Question: i am using JQGRID version 3.8.2 in my MVC Project. my problem is jqgrid header and data column not align well image is attached below.

Code of jqgrid is given below.
.cshtml code
'''
<div class="list-grid-section">
<table id="grid" cellpadding="0" cellspacing="0"> </table>
<div id="pager" style="text-align: center;"></div>
</div>
'''
Code of Java script file is given below.
'''
$(function () {
orgId = document.getElementById('Organization').value;
$("#grid").jqGrid({
// Ajax related configurations
url: jqDataUrl,
datatype: "json",
mtype: "GET",
postData: { orgId: orgId},
colNames: ['OID', 'Year Code','Year Desc','From Date','To Date','Organization',''],
colModel: [ { name: 'Oid', index: 'Oid', sortable: false,hidden:true,
editable: true, editoptions: { dataInit: ShowHint }, align:'center',
description: 'OID'
},
{ name: 'YearCode', index: 'YearCode', sortable: true,align:'right',
editable: true, editoptions: { dataInit: ShowHint },
description: 'Year Code', searchoptions: { sopt: ['bw'] }
},
{ name: 'FinYearDesc', index: 'FinYearDesc', sortable: true,
hidden:false, editable: true, editoptions: { dataInit: ShowHint },
description: 'Fin Year Desc', searchoptions: { sopt: ['bw'] }
},
{ name: 'FromDate', index: 'FromDate', sortable: true,
hidden:false, editable: true, editoptions: { dataInit: ShowHint },
description: 'From Date', searchoptions: { sopt: ['eq'] }
},
{ name: 'ToDate', index: 'ToDate', sortable: true,
hidden:false, editable: true, editoptions: { dataInit: ShowHint },
description: 'To Date', searchoptions: { sopt: ['eq'] }
},
{ name: 'Organization', index: 'Organization', sortable: false,
hidden:true, editable: true, editoptions: { dataInit: ShowHint },
description: 'Organization'
},
{ name: 'EditDelete', editable: false, description: '', align:'left' ,editoptions: { dataInit: ShowHint} ,sortable:false }
],
gridComplete: function () {
$("#grid thead tr").children('th').first().css("width","24px");
$("#grid tbody tr").children('td').first().css("width","24px");
$("#grid tbody tr").children('td').eq(1).css("width","26px");
var ids = $("#grid").jqGrid('getDataIDs');
for (var i = 0; i < ids.length; i++) {
var be = '<input type="image" src= '+btnEditImg+' onclick="editForm(' + ids[i] + ');"/>';
// var del = '<input type="image" src="/Content/images/trash-delete4.gif" onclick=" return dialogOpen(' + ids[i] + ');" />';
$("#grid").jqGrid('setRowData', ids[i], { EditDelete: be});
};
jQuery(".ui-jqgrid-title").replaceWith('<div style="height: 17px;"><span></span></div>');
$("#grid").jqGrid("gridResize", { shrinkToFit: false });
},
// Grid total width and height
autowidth:true,
shrinkToFit:false,
height: "460",
// Paging
toppager: true,
pager: $("#pager"),
rowNum: 100,
rowList: [100,200],
viewrecords: true, // Specify if "total number of records" is displayed
resizable: true,
// Default sorting
sortname: "Oid",
sortorder: "asc",
toppager: false,
rownumbers: true,
// Grid caption
caption: " ",
multiselect: true,
}).navGrid('#pager', { view: false, del: false, add: false, edit: false,search:true , searchtext: "Search" },
{}, // default settings for edit
{}, // default settings for add
{}, // delete instead that del:false we need this
{closeOnEscape: true, multipleSearch: true, closeAfterSearch: true }, // search options
{} /* view parameters*/
);
$('#grid').jqGrid('filterToolbar', { stringResult: true, searchOnEnter: true, defaultSearch: 'cn' });
jQuery(".ui-jqgrid-title").replaceWith('<div style="height: 17px;"><span></span></div>');
});
'''
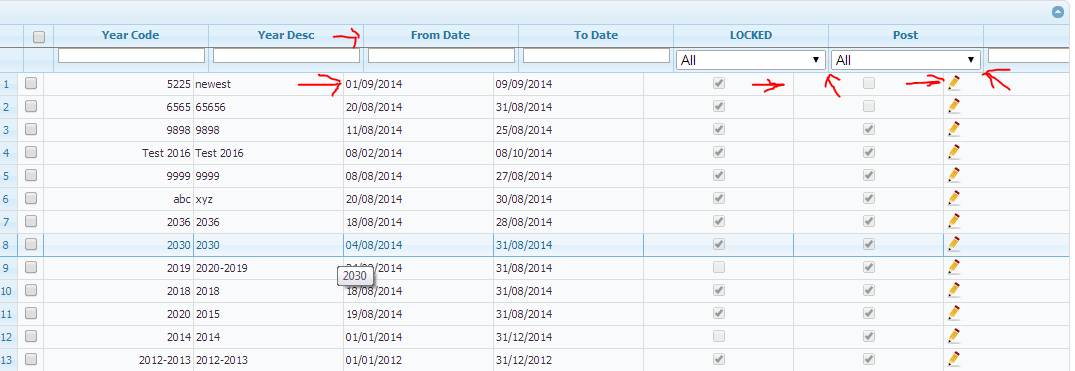
Answer: I would strictly recommend you to use the current version of jqGrid instead of usage retro versions like 3.8.2 from the year 2010.
I suppose that the reason of your problem is the manual setting of 'width' attributes inside of 'gridComplete'.
All what you do in 'gridComplete' makes rendering of the grid in many many times slowly. Every call of 'setRowData' in the loop follows to repainting or at least to reflow of the most existing elements on the page. See <URL> to reduce your code and to make it more easy to read and to maintain.